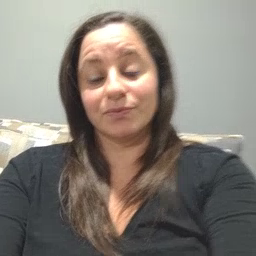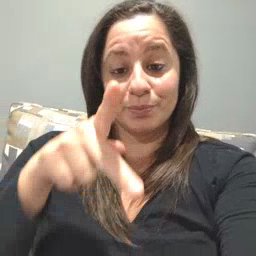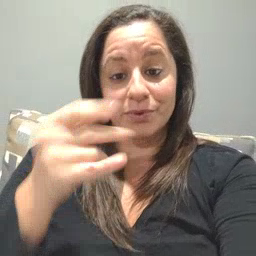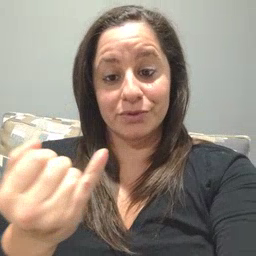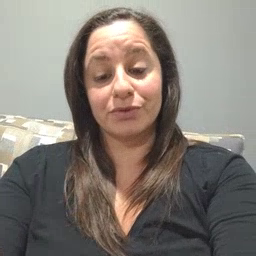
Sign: pajamas